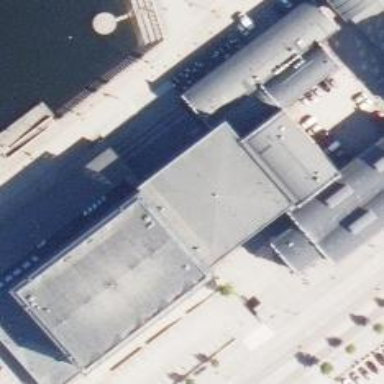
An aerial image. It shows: Conference centre.